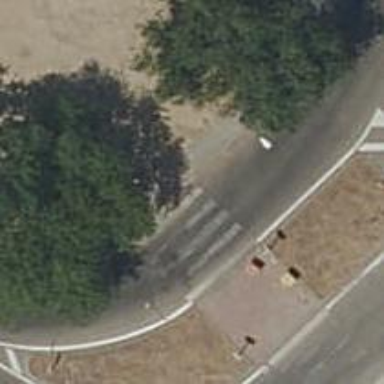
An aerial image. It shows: Bollard barrier.